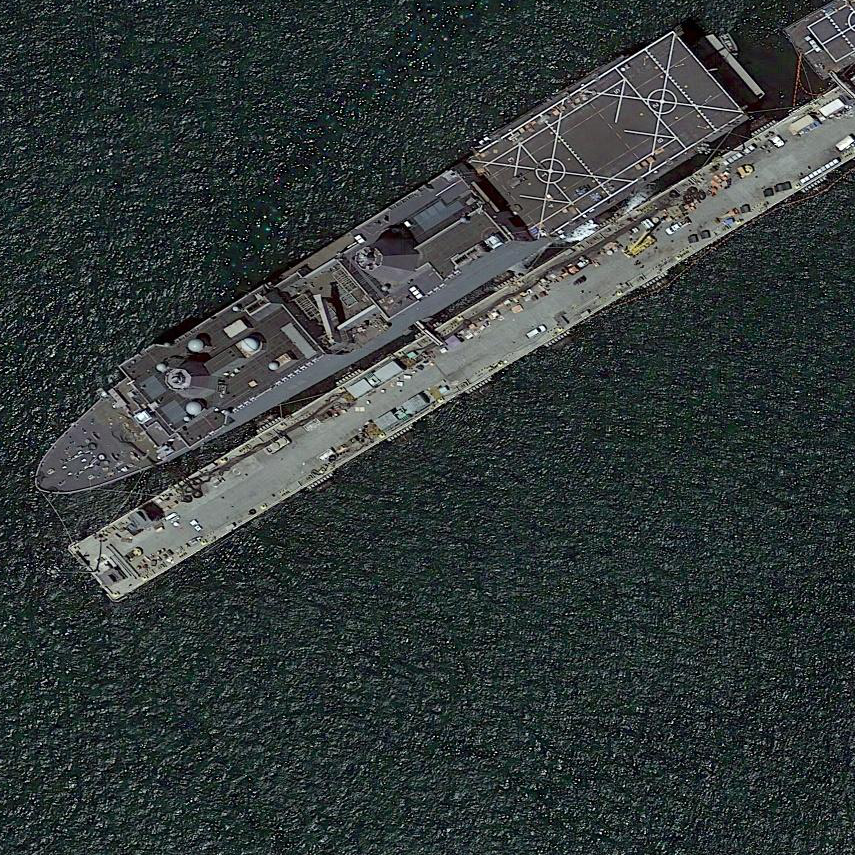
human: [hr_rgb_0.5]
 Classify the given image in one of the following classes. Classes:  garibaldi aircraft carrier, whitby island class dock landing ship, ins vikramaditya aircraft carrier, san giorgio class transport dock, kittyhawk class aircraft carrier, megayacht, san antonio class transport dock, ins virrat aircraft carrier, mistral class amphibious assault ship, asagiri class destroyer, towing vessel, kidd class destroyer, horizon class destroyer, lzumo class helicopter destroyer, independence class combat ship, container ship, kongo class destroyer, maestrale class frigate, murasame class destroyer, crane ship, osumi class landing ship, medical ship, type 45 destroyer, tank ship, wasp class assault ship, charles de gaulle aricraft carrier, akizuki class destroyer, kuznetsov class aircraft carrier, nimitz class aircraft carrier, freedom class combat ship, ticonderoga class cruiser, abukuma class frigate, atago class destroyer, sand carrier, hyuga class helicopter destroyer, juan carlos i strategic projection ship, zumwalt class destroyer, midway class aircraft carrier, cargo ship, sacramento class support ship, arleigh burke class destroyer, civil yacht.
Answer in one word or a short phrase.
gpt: San Antonio class transport dock